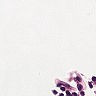
Metastatic tissue present: no